Current action and preconditions to check: trajectory_clear

Your task: For each precondition in the list above, predict whether it will hold at this action.

Consider the current scene as observed from the mobile robot's camera, and analyze the predicted future states of all dynamic agents (e.g., people, animals, vehicles, or any moving entities) within the NEXT SECOND.

IMPORTANT: Only answer "very likely" if you are absolutely certain—based on strong, clear evidence—that a dynamic agent will violate the precondition in the predicted future state. Do NOT answer "very likely" for unlikely, ambiguous, or low-probability risks.

Ask yourself for each precondition: Is there a high probability, with clear and convincing evidence, that the predicted future states of any dynamic agent will interfere with the predicted future state of the currently executing action within the NEXT SECOND, causing that precondition to fail?

Assess the risk level based on these predictions. Use "likely" or "very likely" if motions create a clear risk of interference.

Use "neutral" or "improbable" if agents are nearby but their predicted paths are clearly diverging or non-conflicting.

Failure Risk Categories: "very improbable", "improbable", "neutral", "likely", "very likely"

Answer Format: Output ONLY the probability_of_failure value from these categories: "very improbable", "improbable", "neutral", "likely", "very likely"

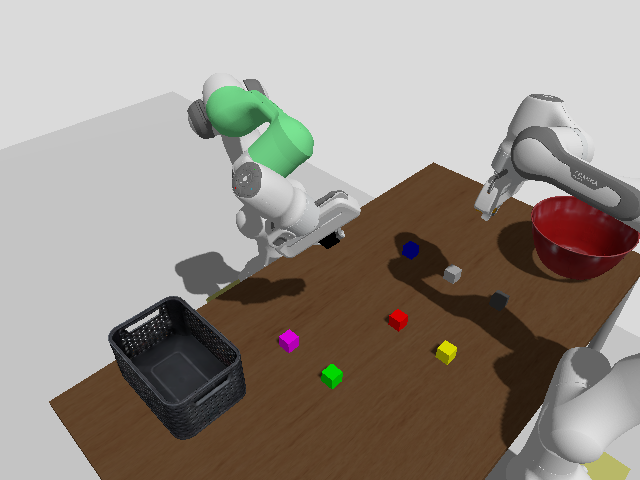

Answer: very improbable